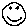
Label: smiley face